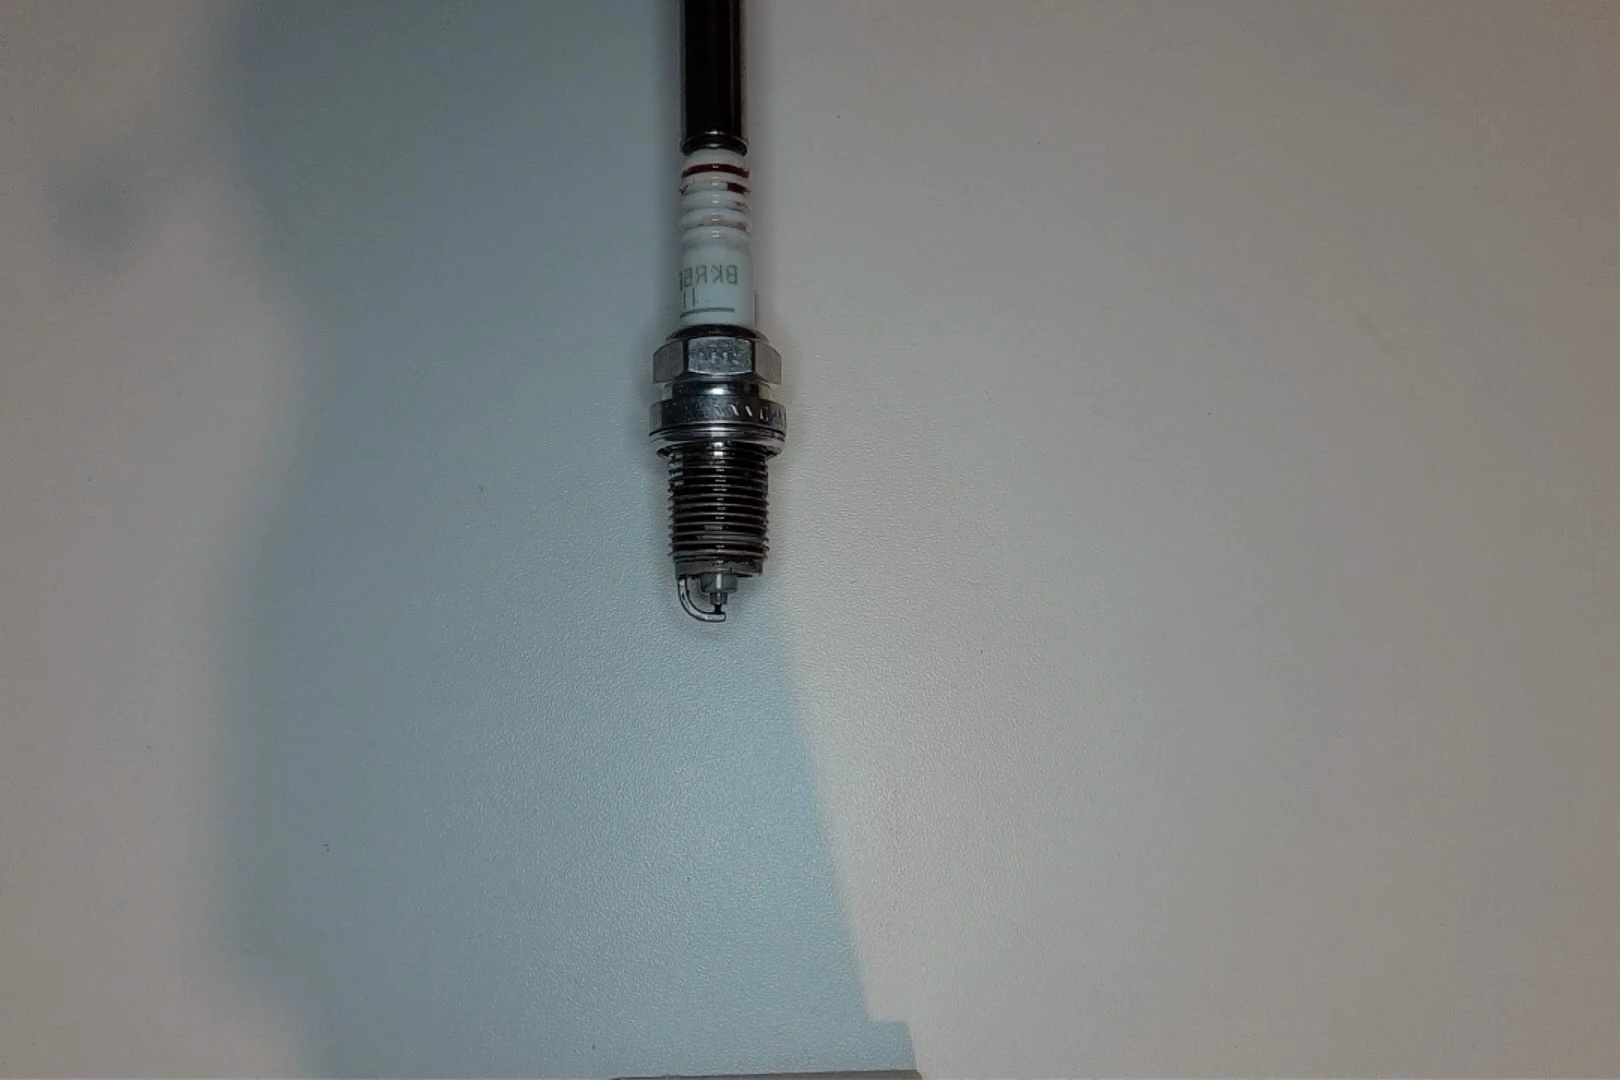
Label: anomaly